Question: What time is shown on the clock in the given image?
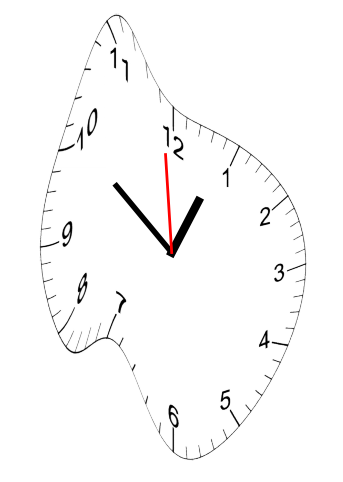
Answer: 12:50:59